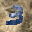
Label: 3